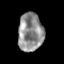
Tissue: skin
Cell type: Epithelial cells
Senescence score: 0.1929
Nuclear area (px): 941
Mean DAPI intensity: 143.268